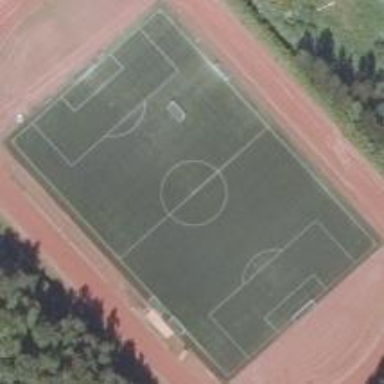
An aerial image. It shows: Soccer pitch designated for leisure and sports activities.